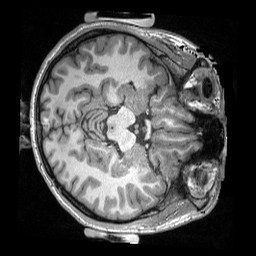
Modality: T1w
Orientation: axial